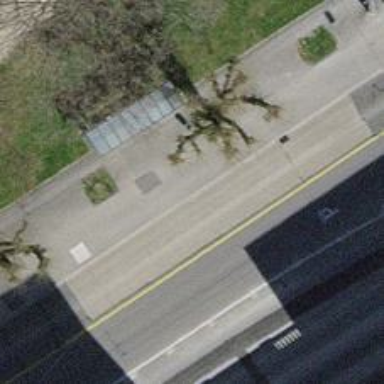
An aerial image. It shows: Bus stop with shelter. It is platform for public transport.